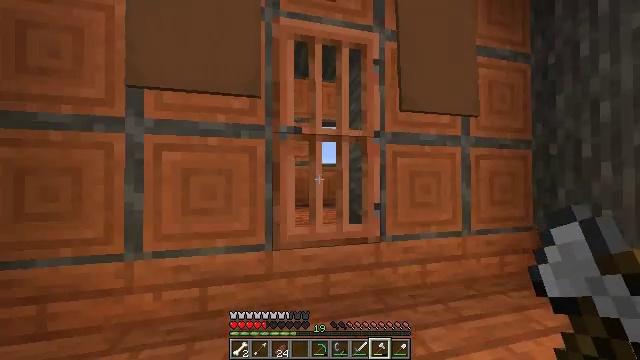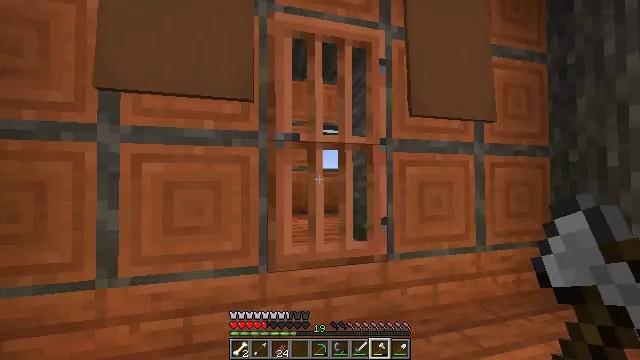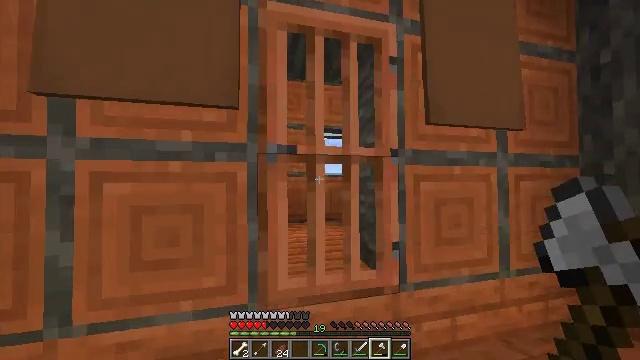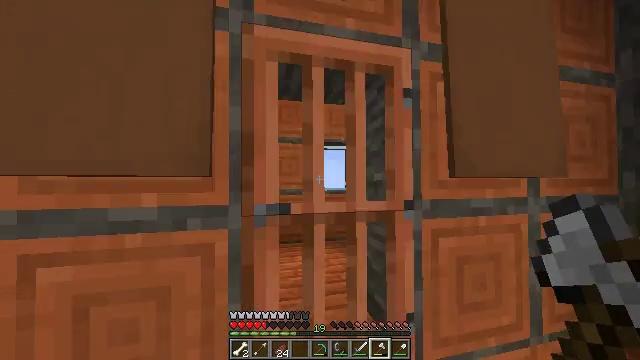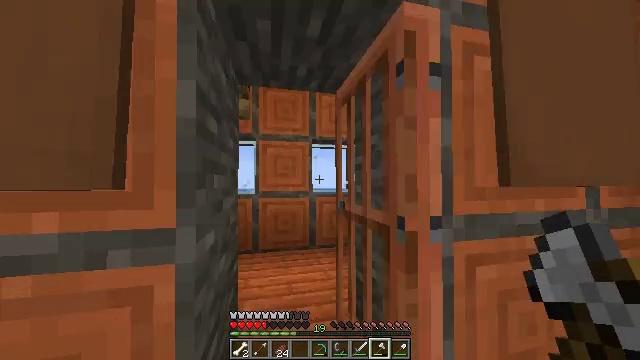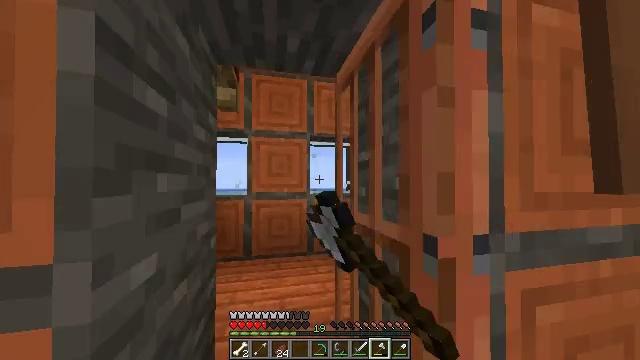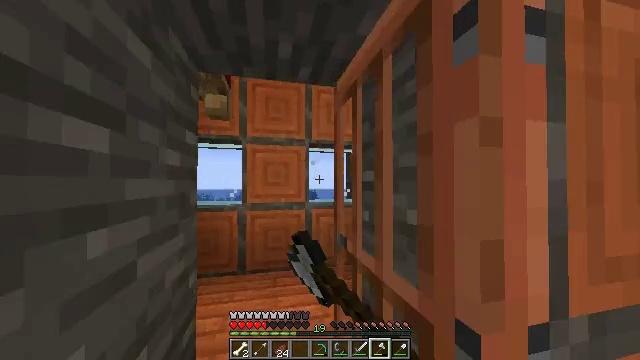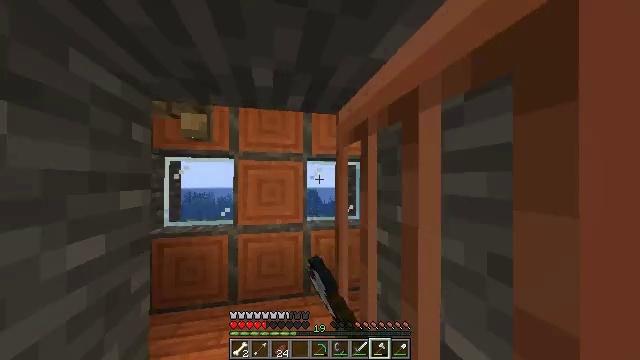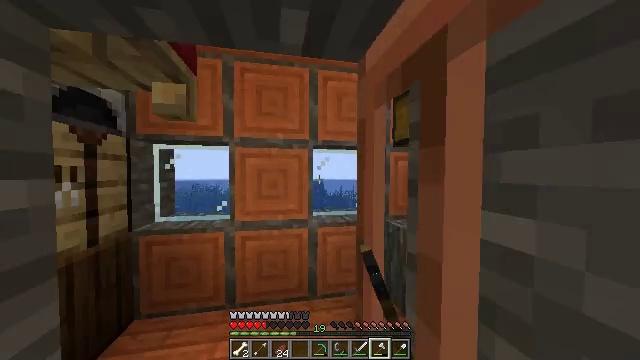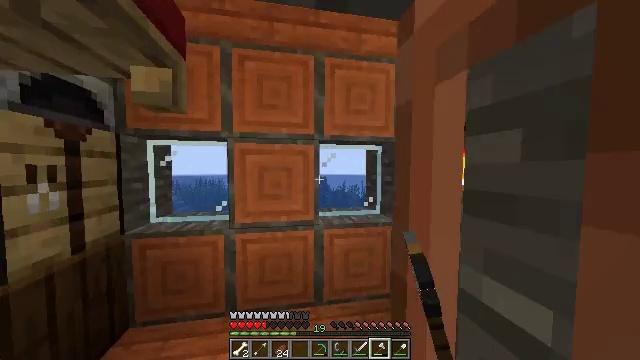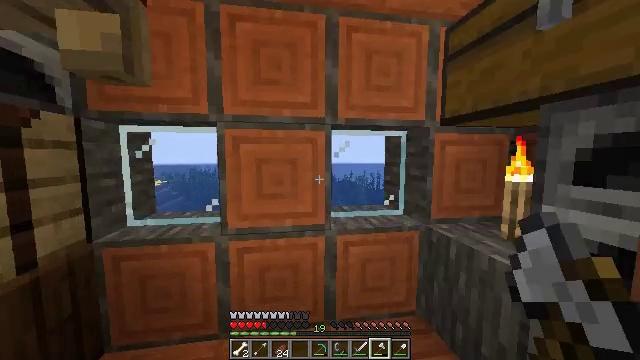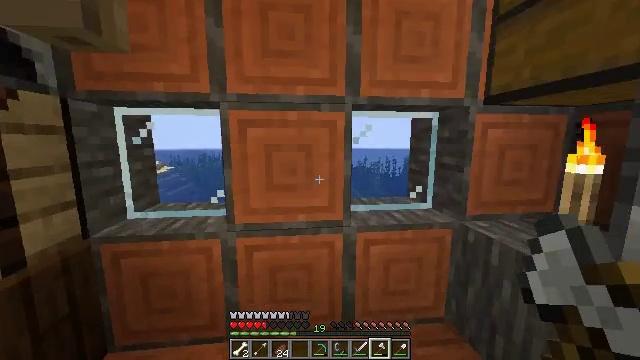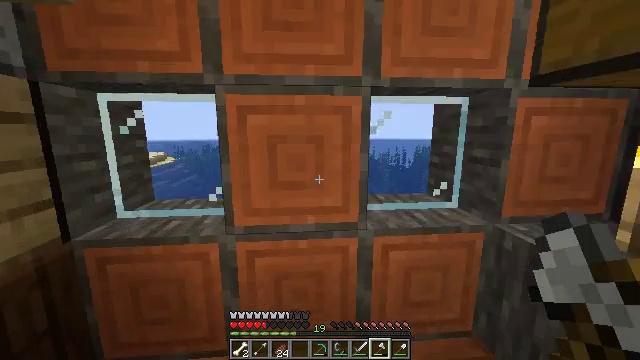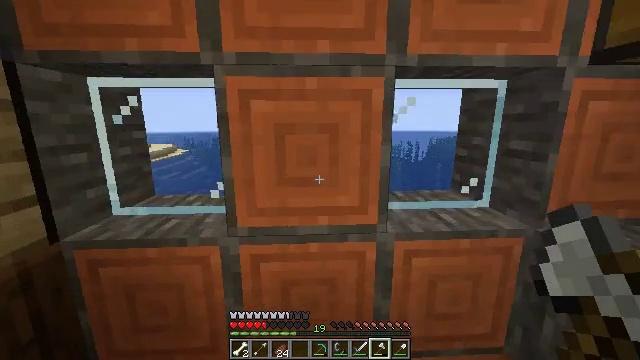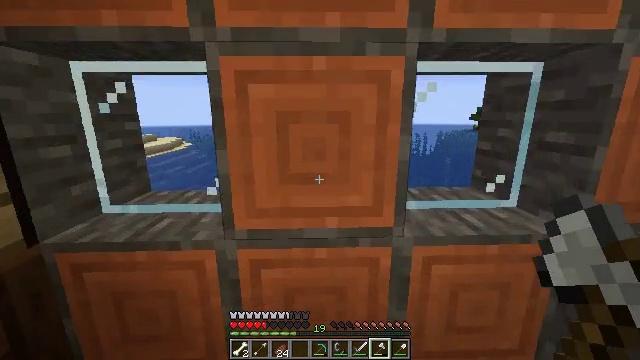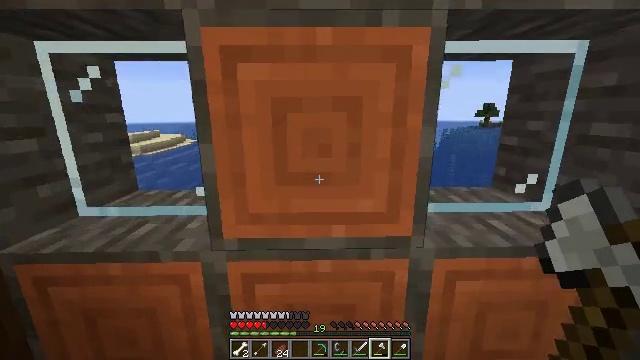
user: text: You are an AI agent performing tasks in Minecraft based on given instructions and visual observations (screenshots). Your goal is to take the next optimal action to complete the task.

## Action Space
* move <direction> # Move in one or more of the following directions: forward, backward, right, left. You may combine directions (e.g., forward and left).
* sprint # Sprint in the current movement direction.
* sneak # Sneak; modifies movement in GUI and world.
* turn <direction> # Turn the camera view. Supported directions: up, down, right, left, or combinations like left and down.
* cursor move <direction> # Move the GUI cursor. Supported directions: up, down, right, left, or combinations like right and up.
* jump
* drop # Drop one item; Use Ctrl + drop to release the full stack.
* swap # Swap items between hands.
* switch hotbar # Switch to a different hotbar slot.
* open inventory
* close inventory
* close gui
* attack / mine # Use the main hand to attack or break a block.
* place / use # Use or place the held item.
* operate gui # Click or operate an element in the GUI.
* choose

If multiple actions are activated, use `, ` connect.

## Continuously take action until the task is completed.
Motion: motion action
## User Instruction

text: Interact with a crafting table to craft chainmail boots.
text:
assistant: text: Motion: move forward
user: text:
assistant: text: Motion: move forward
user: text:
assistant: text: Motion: move forward
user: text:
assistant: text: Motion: move forward, use / place
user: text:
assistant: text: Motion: move forward, use / place
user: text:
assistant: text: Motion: move forward, use / place
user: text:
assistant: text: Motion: move forward, sprint
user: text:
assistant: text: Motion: move forward, sprint, turn left and down
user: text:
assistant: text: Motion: move forward, sprint, turn down
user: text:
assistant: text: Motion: move forward, sprint, turn left and down
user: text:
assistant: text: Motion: move forward, turn left and down
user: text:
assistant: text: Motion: move forward, turn left and down
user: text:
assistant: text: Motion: move forward, turn left and down
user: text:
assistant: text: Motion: move forward, turn left and down
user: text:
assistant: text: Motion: move forward
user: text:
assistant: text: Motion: move forward, turn left and down
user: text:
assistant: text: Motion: turn left and down
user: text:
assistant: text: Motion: no_op
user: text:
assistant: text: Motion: turn right and down
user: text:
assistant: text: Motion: turn right and down
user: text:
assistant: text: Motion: turn right
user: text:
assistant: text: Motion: turn right and up
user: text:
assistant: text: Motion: turn right and up
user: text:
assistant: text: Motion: turn right
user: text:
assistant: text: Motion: no_op
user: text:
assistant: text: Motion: no_op
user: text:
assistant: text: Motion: no_op
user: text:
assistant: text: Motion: no_op
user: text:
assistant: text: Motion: no_op
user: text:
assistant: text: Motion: no_op